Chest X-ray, AP view. Patient: 32 years old, sex F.
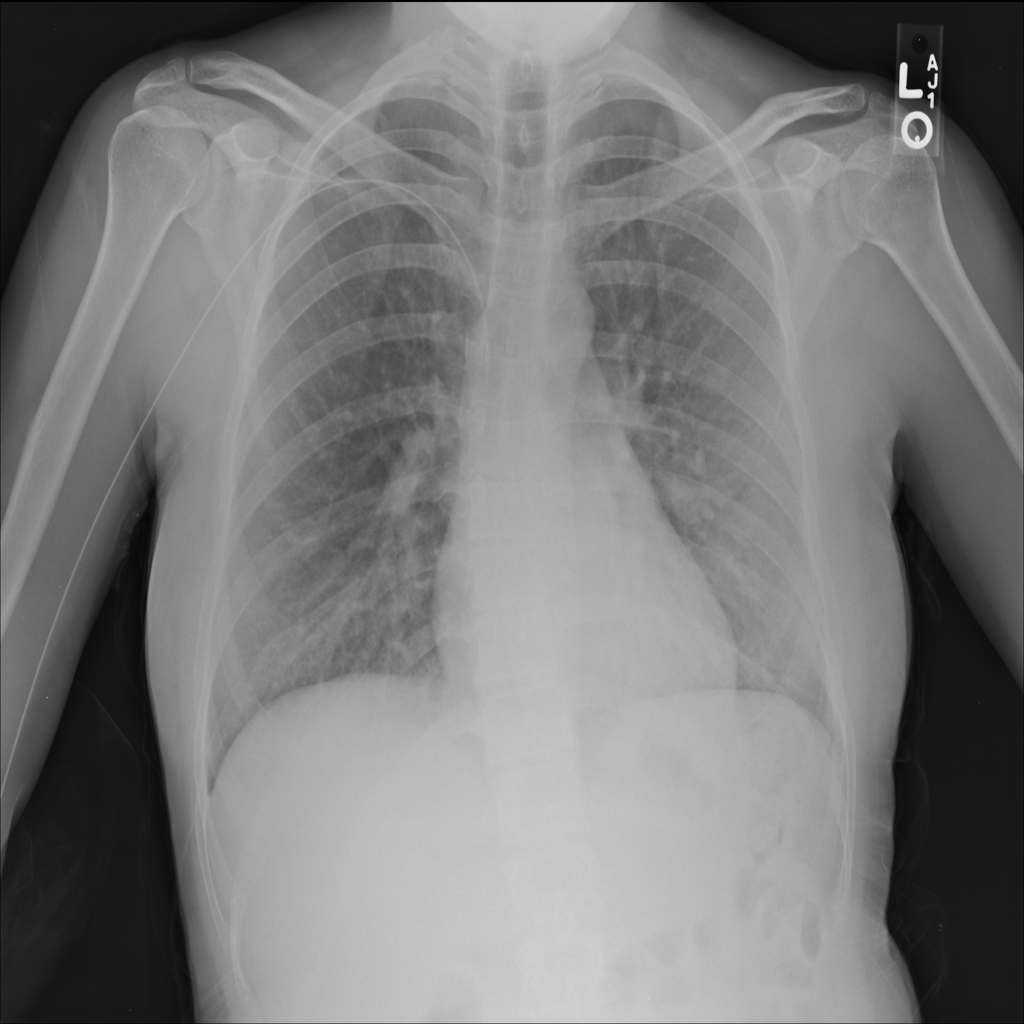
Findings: No Finding